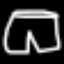
Label: pants